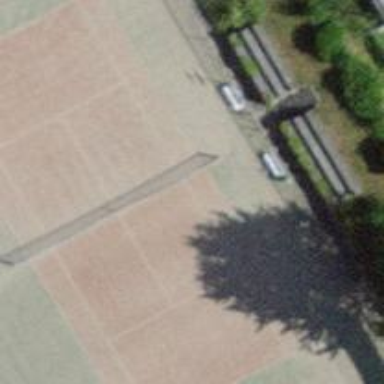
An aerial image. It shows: Clay tennis court on pitch.